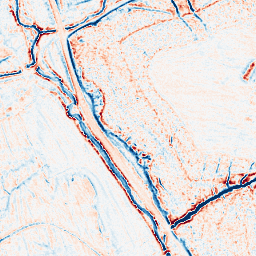
Category: edge_preserving
Decomposition family: anisotropic_diffusion
Decomposition parameters: iterations: 10
kappa: 10
gamma: 0.15
Upsampling method: bilinear
Upsampling parameters: scale: 4
Upsampling scale: 4